Question: Let's say I have a code like this.
'''
<style>
#container ul li{ font-size:50px;}
.myclass1 ul li{ font-size: 20px;}
</style>
<div id="container">
<ul>
<li>
<div class="myclass1">
<ul>
<li>Something 1</li>
<li>Something 3</li>
<li>Something 3</li>
</ul>
<ul class="myclass2">
<li>Something 1</li>
<li>Something 3</li>
<li>Something 3</li>
</ul>
</div>
</li>
</ul>
</div>
'''
In this example what I want is the block that has could be a class which can inherit or copy style properties of default
Basically
Because when I want to use bootstraps default styles for myclass2, I have to reset it and do a lot of coding.
I just want to inherit bootstrap's default ul,li behaviors to myclass2 or overriding preceding tags, without writing tons of code over and over again.
I think this is a must for twitter bootstrap.
Real life example. Please check <URL>
Under the style of li and ul tags are coming from inherit ones. But I want to use default bootstrap values. How I will achieve that.

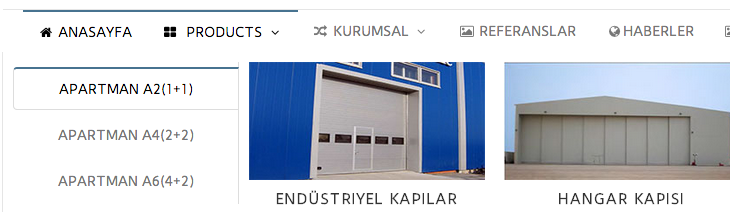
Answer: Your webpage is structured differently than your example here, but the question for the example here could be solved by writing
'''
#container ul ul:not(.myclass2) li {font-size:50px;}
#container .myclass1 ul:not(.myclass2) li {font-size: 20px;}
'''
for the CSS. See <URL>.
Then the top list with 'myclass1' will be 20px, and the bottom list with 'myclass2' will be the system default (on a Bootstrap webpage, it would be the Bootstrap default).
However, since there are only two lists, and two styles in effect, there will be nothing displayed at 50px. So either your example doesn't fit, or I misunderstand your requirements.